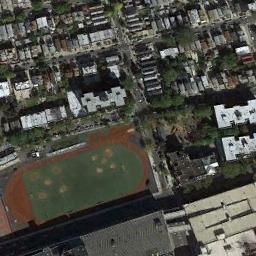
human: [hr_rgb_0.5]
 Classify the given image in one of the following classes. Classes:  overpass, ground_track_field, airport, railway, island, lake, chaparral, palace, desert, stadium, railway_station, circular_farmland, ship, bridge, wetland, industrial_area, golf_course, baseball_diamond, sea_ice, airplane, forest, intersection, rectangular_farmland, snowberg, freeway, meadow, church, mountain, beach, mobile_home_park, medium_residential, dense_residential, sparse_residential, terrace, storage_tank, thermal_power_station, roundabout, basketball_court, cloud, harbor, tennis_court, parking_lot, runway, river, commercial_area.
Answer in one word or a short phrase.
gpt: ground_track_field